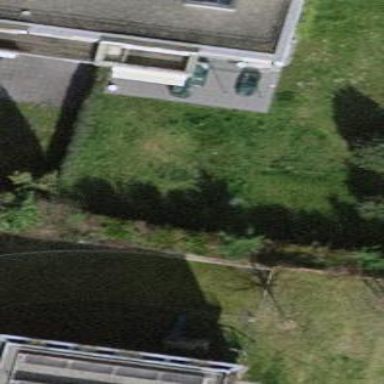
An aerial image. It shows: Garden surrounded by fence.